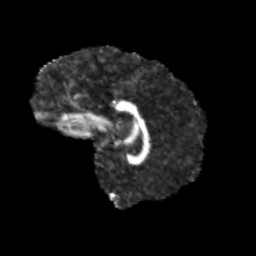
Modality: FA
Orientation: sagittal
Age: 10
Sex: female
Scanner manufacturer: siemens
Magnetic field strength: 3 T
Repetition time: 3.8 s
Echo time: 0.07 s